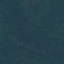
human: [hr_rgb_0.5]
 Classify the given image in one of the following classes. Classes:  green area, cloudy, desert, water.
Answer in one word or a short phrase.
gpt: green area